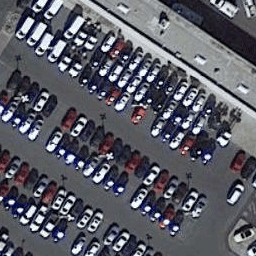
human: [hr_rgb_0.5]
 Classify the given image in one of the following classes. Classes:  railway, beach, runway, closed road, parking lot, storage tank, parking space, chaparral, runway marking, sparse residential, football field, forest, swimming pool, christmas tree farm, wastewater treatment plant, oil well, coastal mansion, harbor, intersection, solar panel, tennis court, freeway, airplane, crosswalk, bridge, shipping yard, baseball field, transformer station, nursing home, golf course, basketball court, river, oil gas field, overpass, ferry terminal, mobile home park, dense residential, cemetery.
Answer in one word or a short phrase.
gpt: parking lot